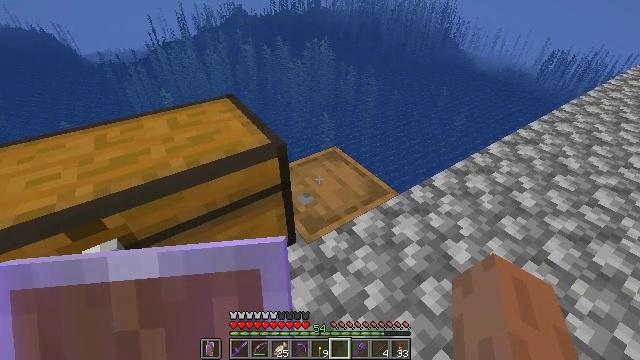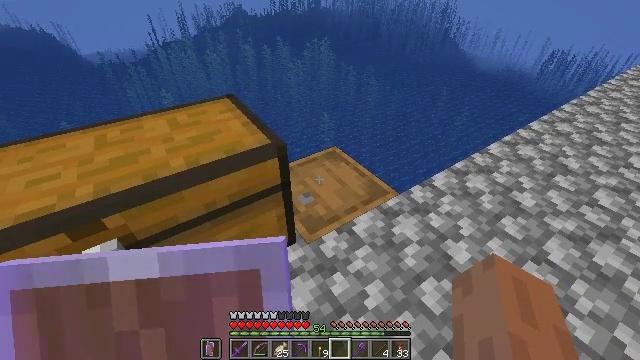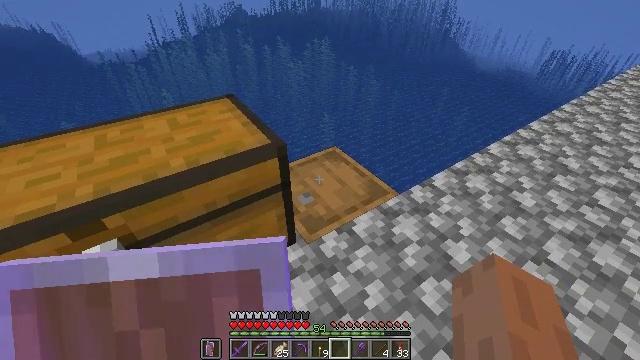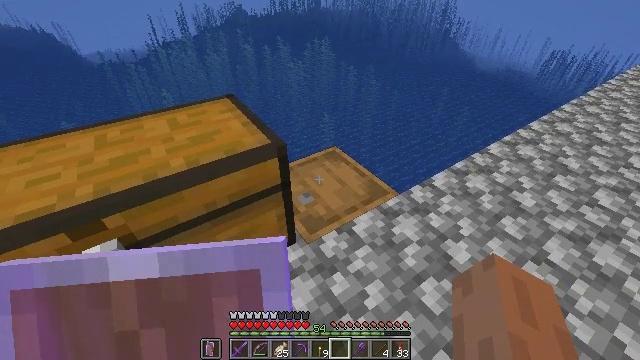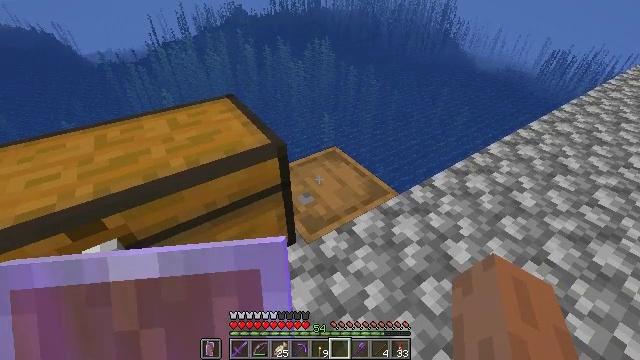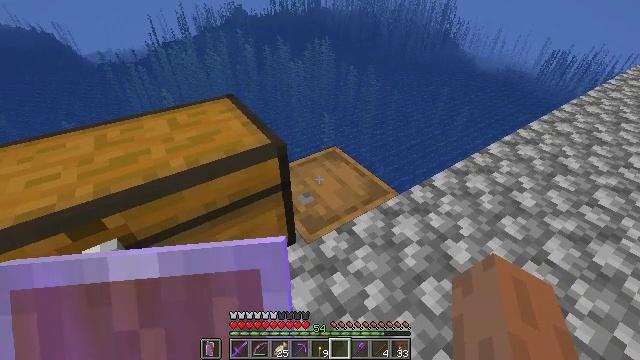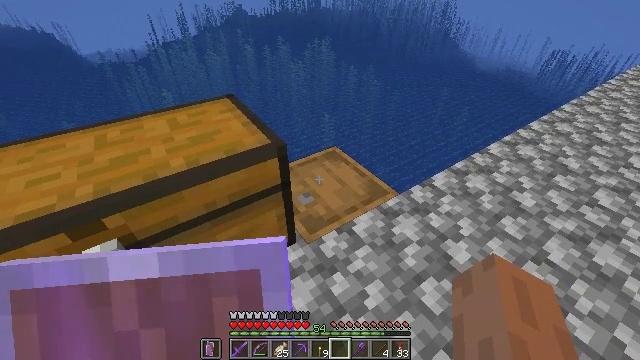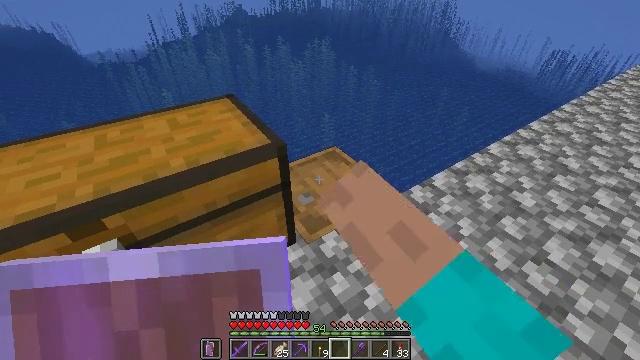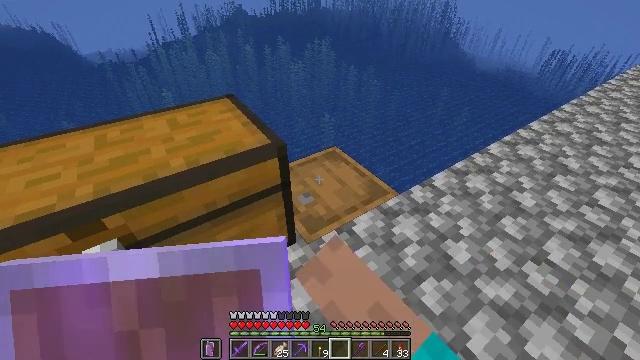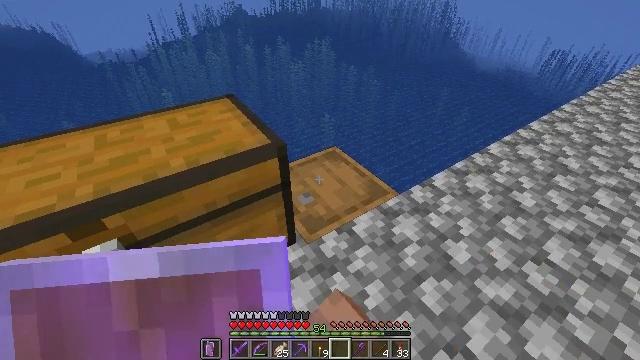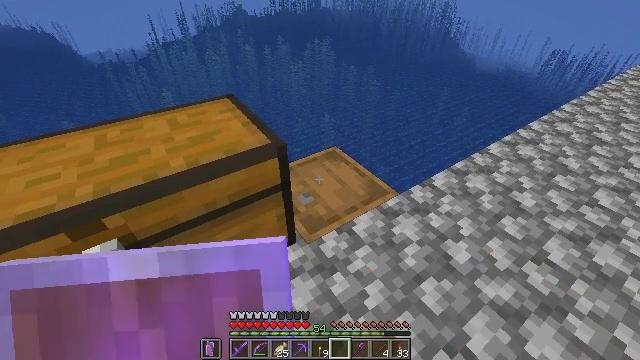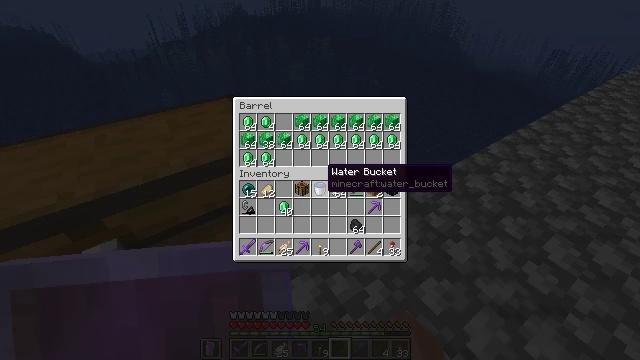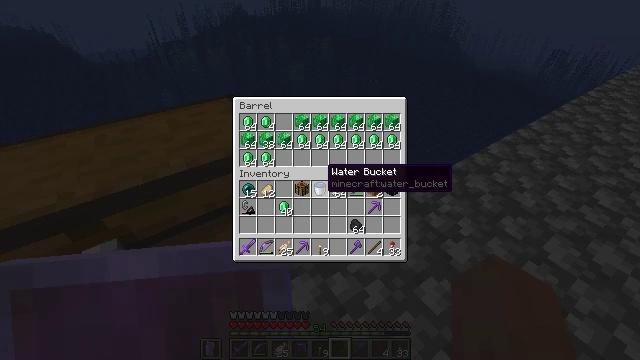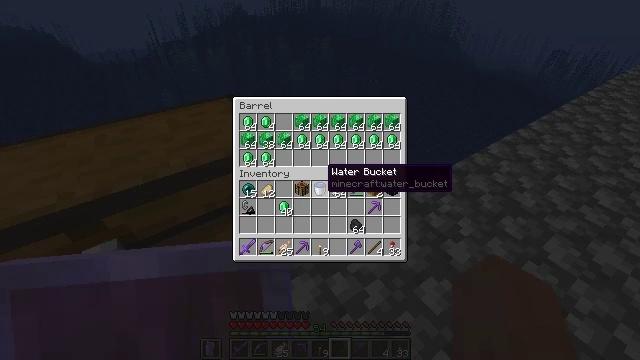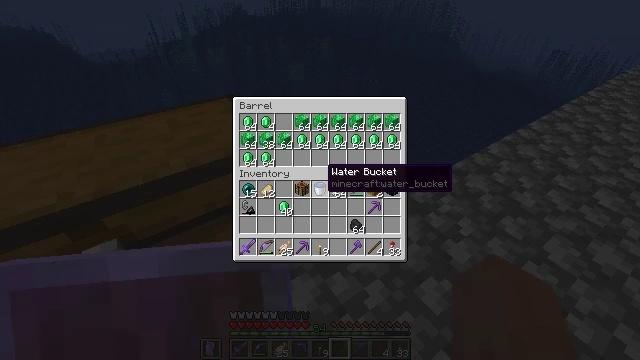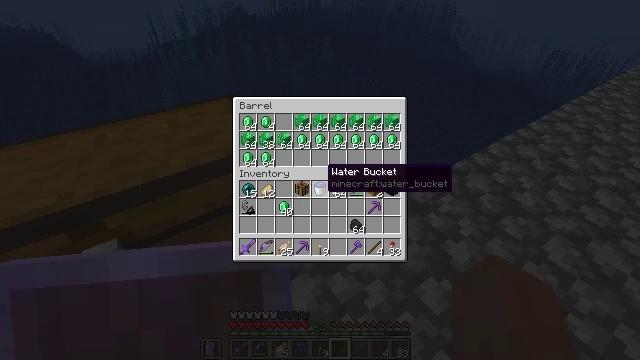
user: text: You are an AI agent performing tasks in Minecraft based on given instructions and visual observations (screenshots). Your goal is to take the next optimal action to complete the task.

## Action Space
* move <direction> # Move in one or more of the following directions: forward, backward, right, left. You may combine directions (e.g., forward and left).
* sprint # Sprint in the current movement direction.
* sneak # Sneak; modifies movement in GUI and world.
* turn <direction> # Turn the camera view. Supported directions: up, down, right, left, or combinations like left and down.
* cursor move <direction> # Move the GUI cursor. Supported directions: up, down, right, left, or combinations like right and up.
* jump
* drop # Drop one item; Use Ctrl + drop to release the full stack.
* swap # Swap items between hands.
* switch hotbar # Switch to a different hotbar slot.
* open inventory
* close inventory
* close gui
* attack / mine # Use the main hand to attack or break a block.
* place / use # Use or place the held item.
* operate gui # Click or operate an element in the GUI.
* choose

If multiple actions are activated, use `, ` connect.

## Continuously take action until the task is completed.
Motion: motion action
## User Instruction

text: Collect seagrass by hand or tool.
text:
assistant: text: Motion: no_op
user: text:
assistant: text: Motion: no_op
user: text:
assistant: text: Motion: no_op
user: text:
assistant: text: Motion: no_op
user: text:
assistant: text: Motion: no_op
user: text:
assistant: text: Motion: use / place
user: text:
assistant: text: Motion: use / place
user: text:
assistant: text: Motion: use / place
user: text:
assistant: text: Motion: use / place
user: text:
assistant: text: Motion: no_op
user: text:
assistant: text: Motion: no_op
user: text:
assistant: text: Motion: no_op
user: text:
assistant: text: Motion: no_op
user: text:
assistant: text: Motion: no_op
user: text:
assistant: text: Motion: no_op
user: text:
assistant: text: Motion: no_op
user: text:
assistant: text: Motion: no_op
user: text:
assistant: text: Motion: no_op
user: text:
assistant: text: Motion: no_op
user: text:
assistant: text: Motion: no_op
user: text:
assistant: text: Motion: no_op
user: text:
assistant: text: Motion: no_op
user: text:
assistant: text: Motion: no_op
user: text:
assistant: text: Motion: no_op
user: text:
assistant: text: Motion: no_op
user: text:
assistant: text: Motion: turn down
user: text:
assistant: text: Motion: no_op
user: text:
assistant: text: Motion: no_op
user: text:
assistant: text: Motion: no_op
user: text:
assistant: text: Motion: sneak